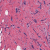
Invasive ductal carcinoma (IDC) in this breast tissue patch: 1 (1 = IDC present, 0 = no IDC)